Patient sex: F
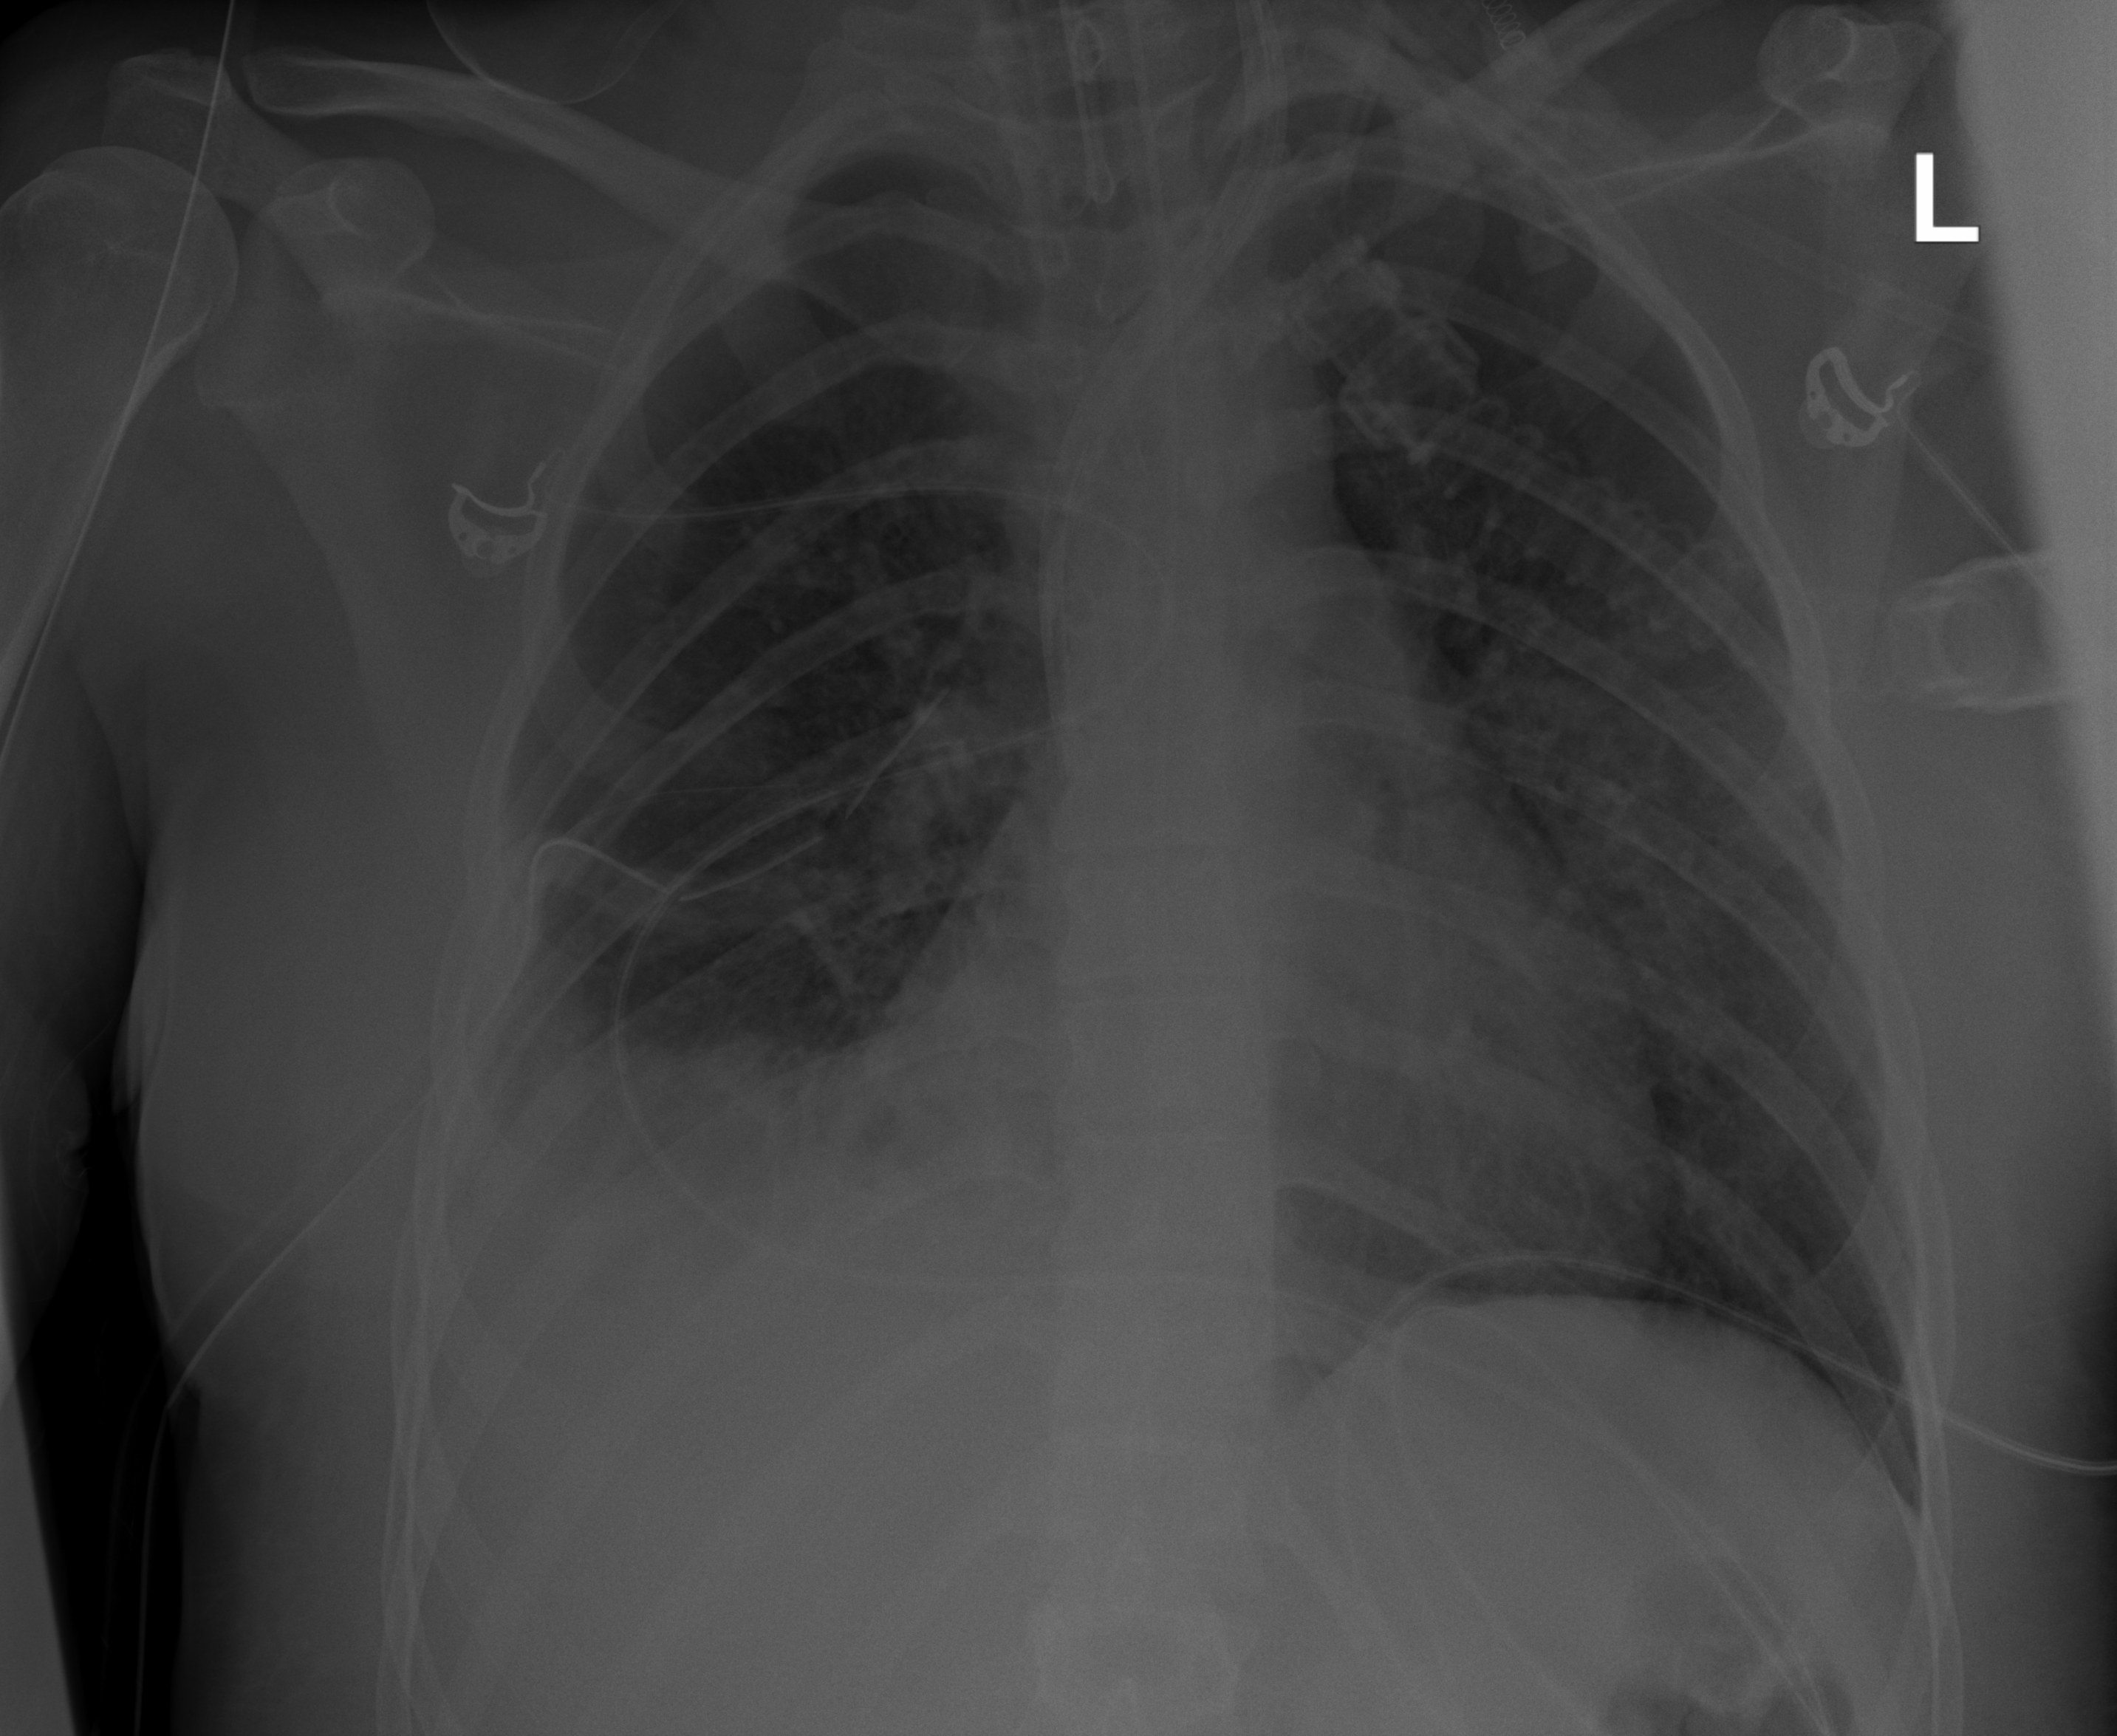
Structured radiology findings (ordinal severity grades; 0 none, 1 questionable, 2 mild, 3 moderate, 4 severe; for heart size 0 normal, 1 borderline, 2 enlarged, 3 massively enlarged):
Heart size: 1
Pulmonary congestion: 2
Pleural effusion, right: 2
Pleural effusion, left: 0
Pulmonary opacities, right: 2
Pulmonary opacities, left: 2
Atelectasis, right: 2
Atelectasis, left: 2